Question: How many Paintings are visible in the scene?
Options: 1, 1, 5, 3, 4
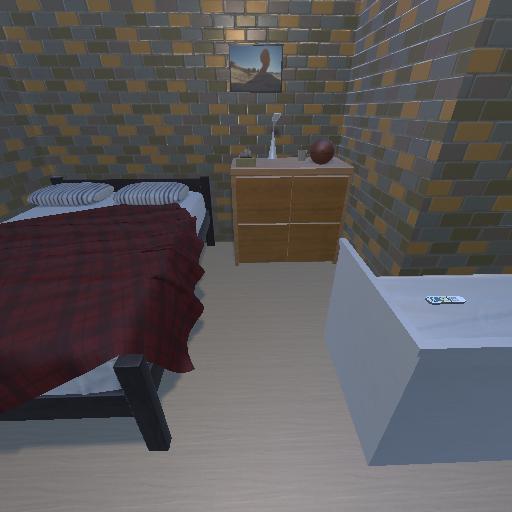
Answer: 1